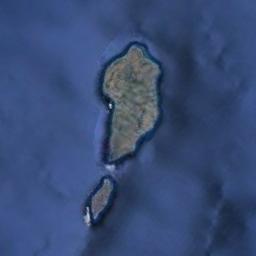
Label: island